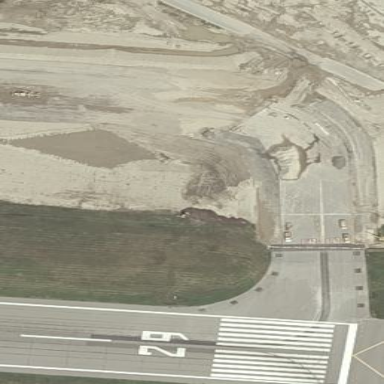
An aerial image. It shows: Apron at the airport.